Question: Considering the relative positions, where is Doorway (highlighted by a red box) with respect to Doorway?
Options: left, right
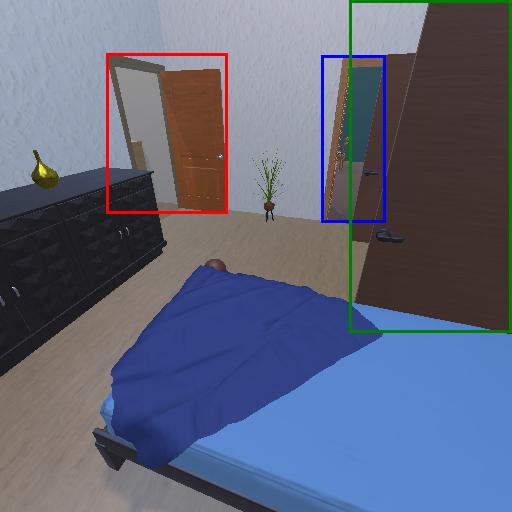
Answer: left